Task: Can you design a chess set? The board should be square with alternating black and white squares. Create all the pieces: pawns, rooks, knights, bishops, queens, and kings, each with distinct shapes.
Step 555:
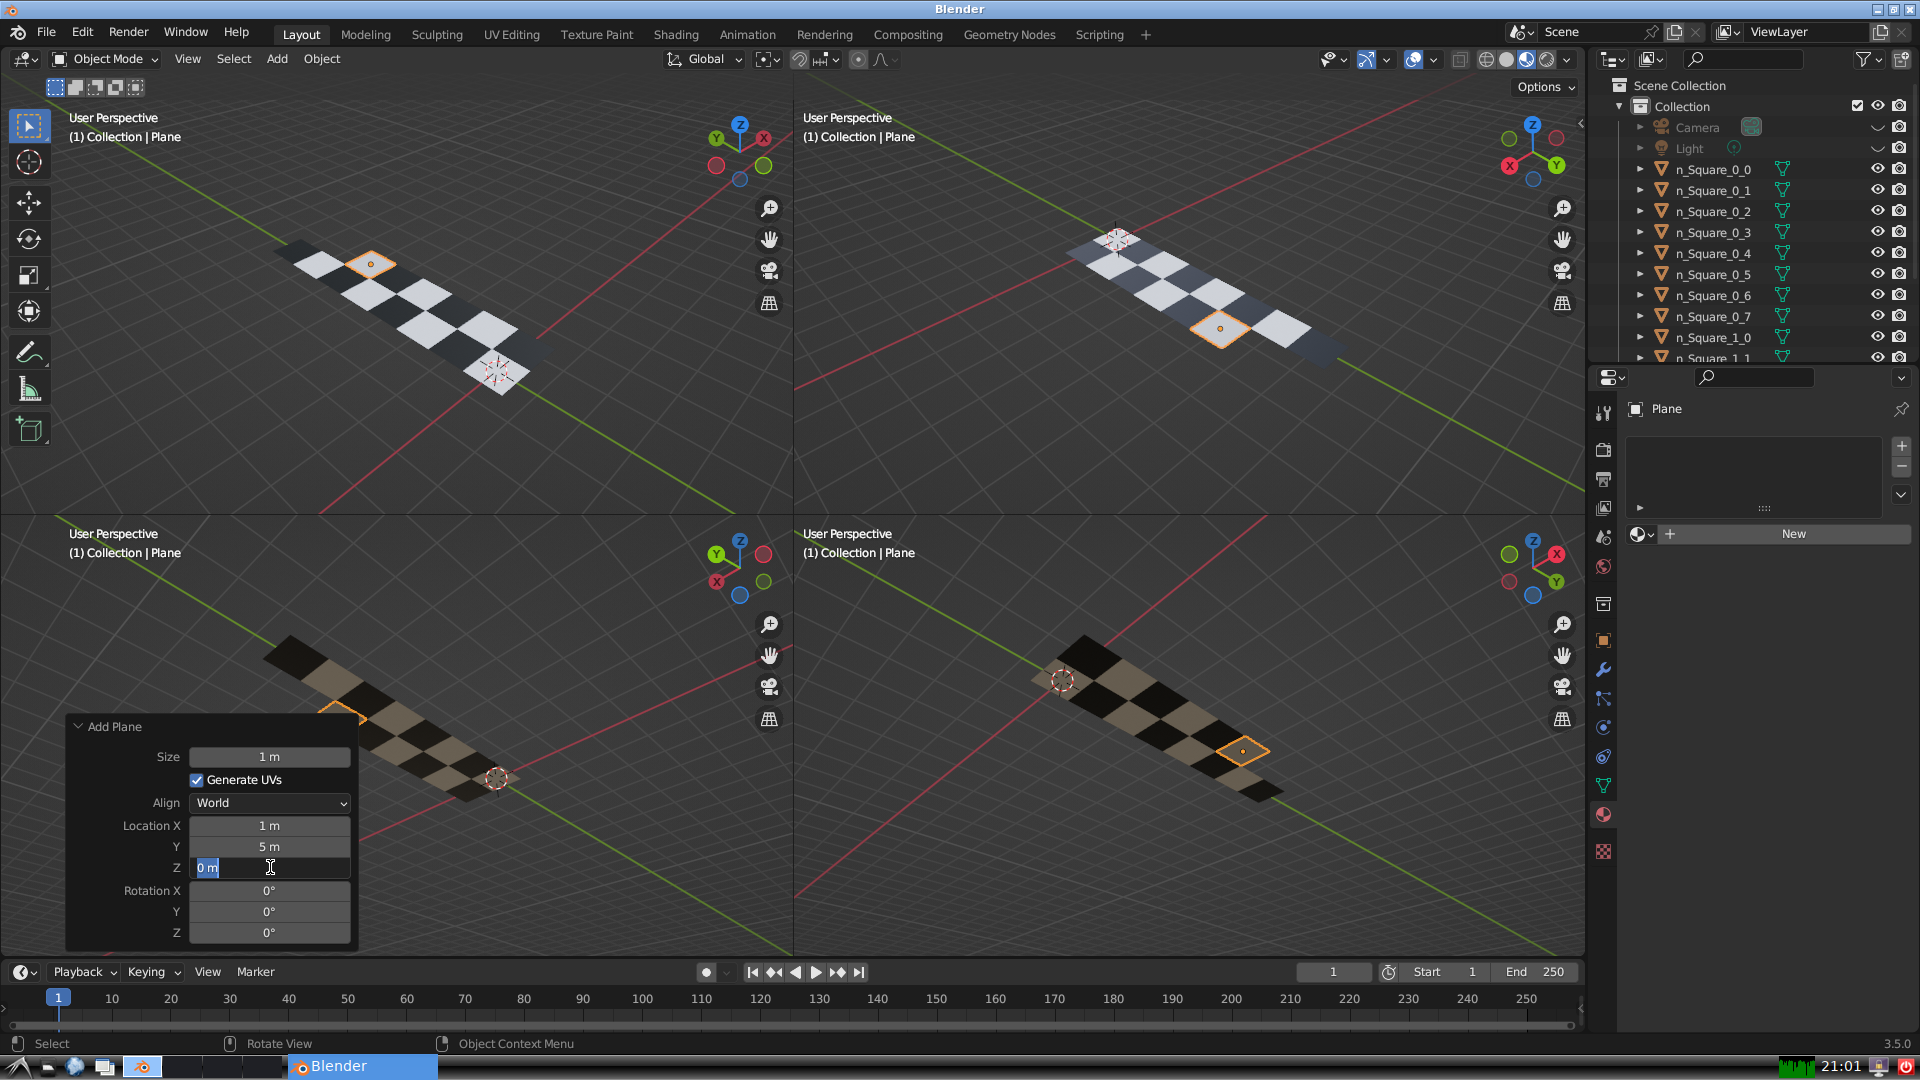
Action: input_text: 0.0